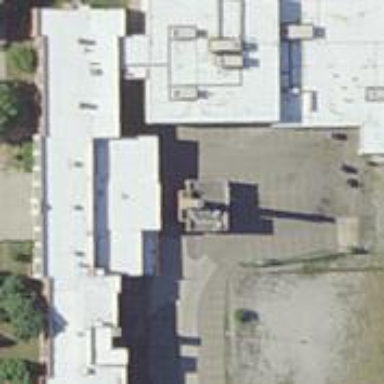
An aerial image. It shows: School.